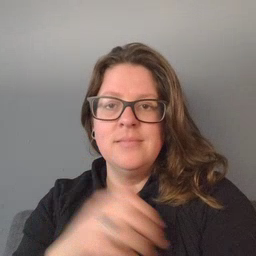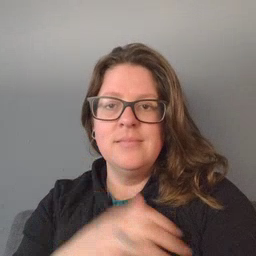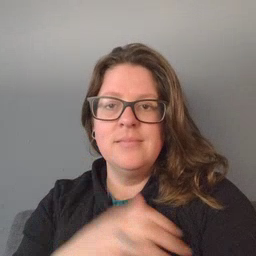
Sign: aunt